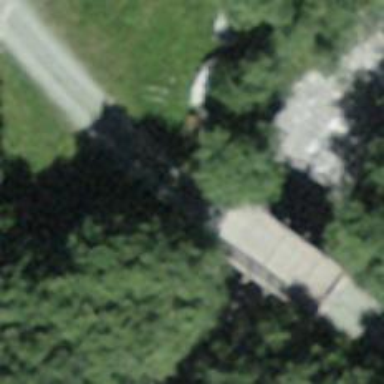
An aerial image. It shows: Track crossing bridge. The track is of grade2 quality and is mainly used by forestry vehicles.